Question: I have the need to create a database for some data I have, and so I took a crack at it (as you would hope), and now I need help putting the finishing touches on it! Can you help me normalize this?
I took a picture of the design I created in Excel using :

What you should know is that some games will be played 5v5 and some will be played 3v3. Instead of adding columns for Team1P1, Team1P2, Team1P3, etc., I wanted to leave it up to the experts to help me do this.
Based on my file parser, my application will know whether a game has 6 players (3v3) or 10 (5v5). How can I structure the database to map those players back to the game? Instead of trying to put 'Player' data into the 'Games' table, should I add a column in 'Players' which points to the 'Game ID' ?
:
id | player_id | game_id | etc...
Picture Starcraft 2, or any other RTS game played online. When a game starts, it is a brand new slate. A set number of players join a match (3v3 or 5v5) and play against each other. At the end of the game, everyone has certain stat values (did they win or lose? How much gold did they have? How many kills, deaths, assists did they have?)
Each of these stats is specific to that player in that game.
If I play 2 games that day, I will look like this:
1 | 100 | 500 | 600 | 700
2 | 100 | 300 | 999 | 2000
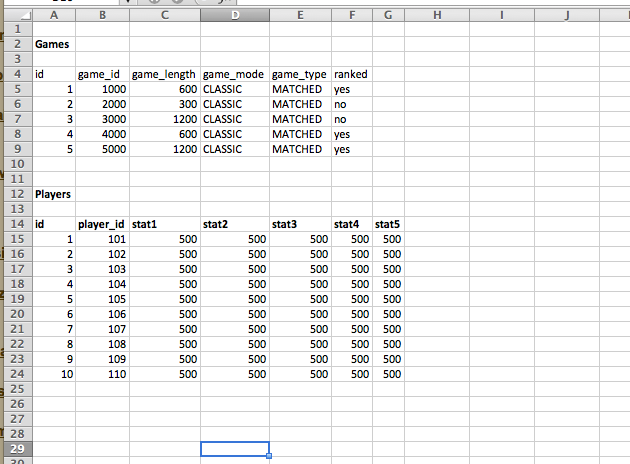
Answer: I mostly agree with PeeHaa's answer, though I have a couple of changes. First, I agree that the 'id' fields in both the tables you propose, pr0tocol, are confusing since you also have 'game_id' and 'player_id' fields. Just use those.
I also agree that you should have a separate 'game_players' table that consists solely of 'game_id' and 'player_id' and both of those fields combined are the primary key of the table.
I feel your 'stats' table should be keyed the same as the 'game_players' table. This way, not only are you keeping track of each individual player's stats, but you also have the ability to report statistics for individual games.
Games:
'''
key
game_id | game_length | game_mode | game_type | ranked
'''
Players:
'''
key
player_id | other player data - no stats in here
'''
Game_Players
'''
key | key
game_id | player_id
'''
Stats
'''
key | key
game_id | player_id | stat1 | stat2 | stat3 | etc...
'''
Using these four tables, you can keep track of all stats and be able to separate them based by player or game through whatever reports you choose to write. It doesn't matter now how many games an individual player is assigned to, since it's only part of the key in the relevant tables.